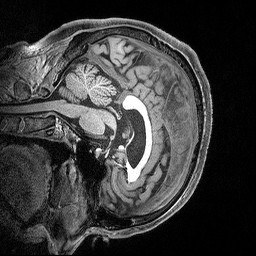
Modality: T1w
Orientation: sagittal
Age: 57
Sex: female
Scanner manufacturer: siemens
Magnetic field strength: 3 T
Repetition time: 2.3 s
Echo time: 0.00298 s